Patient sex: F
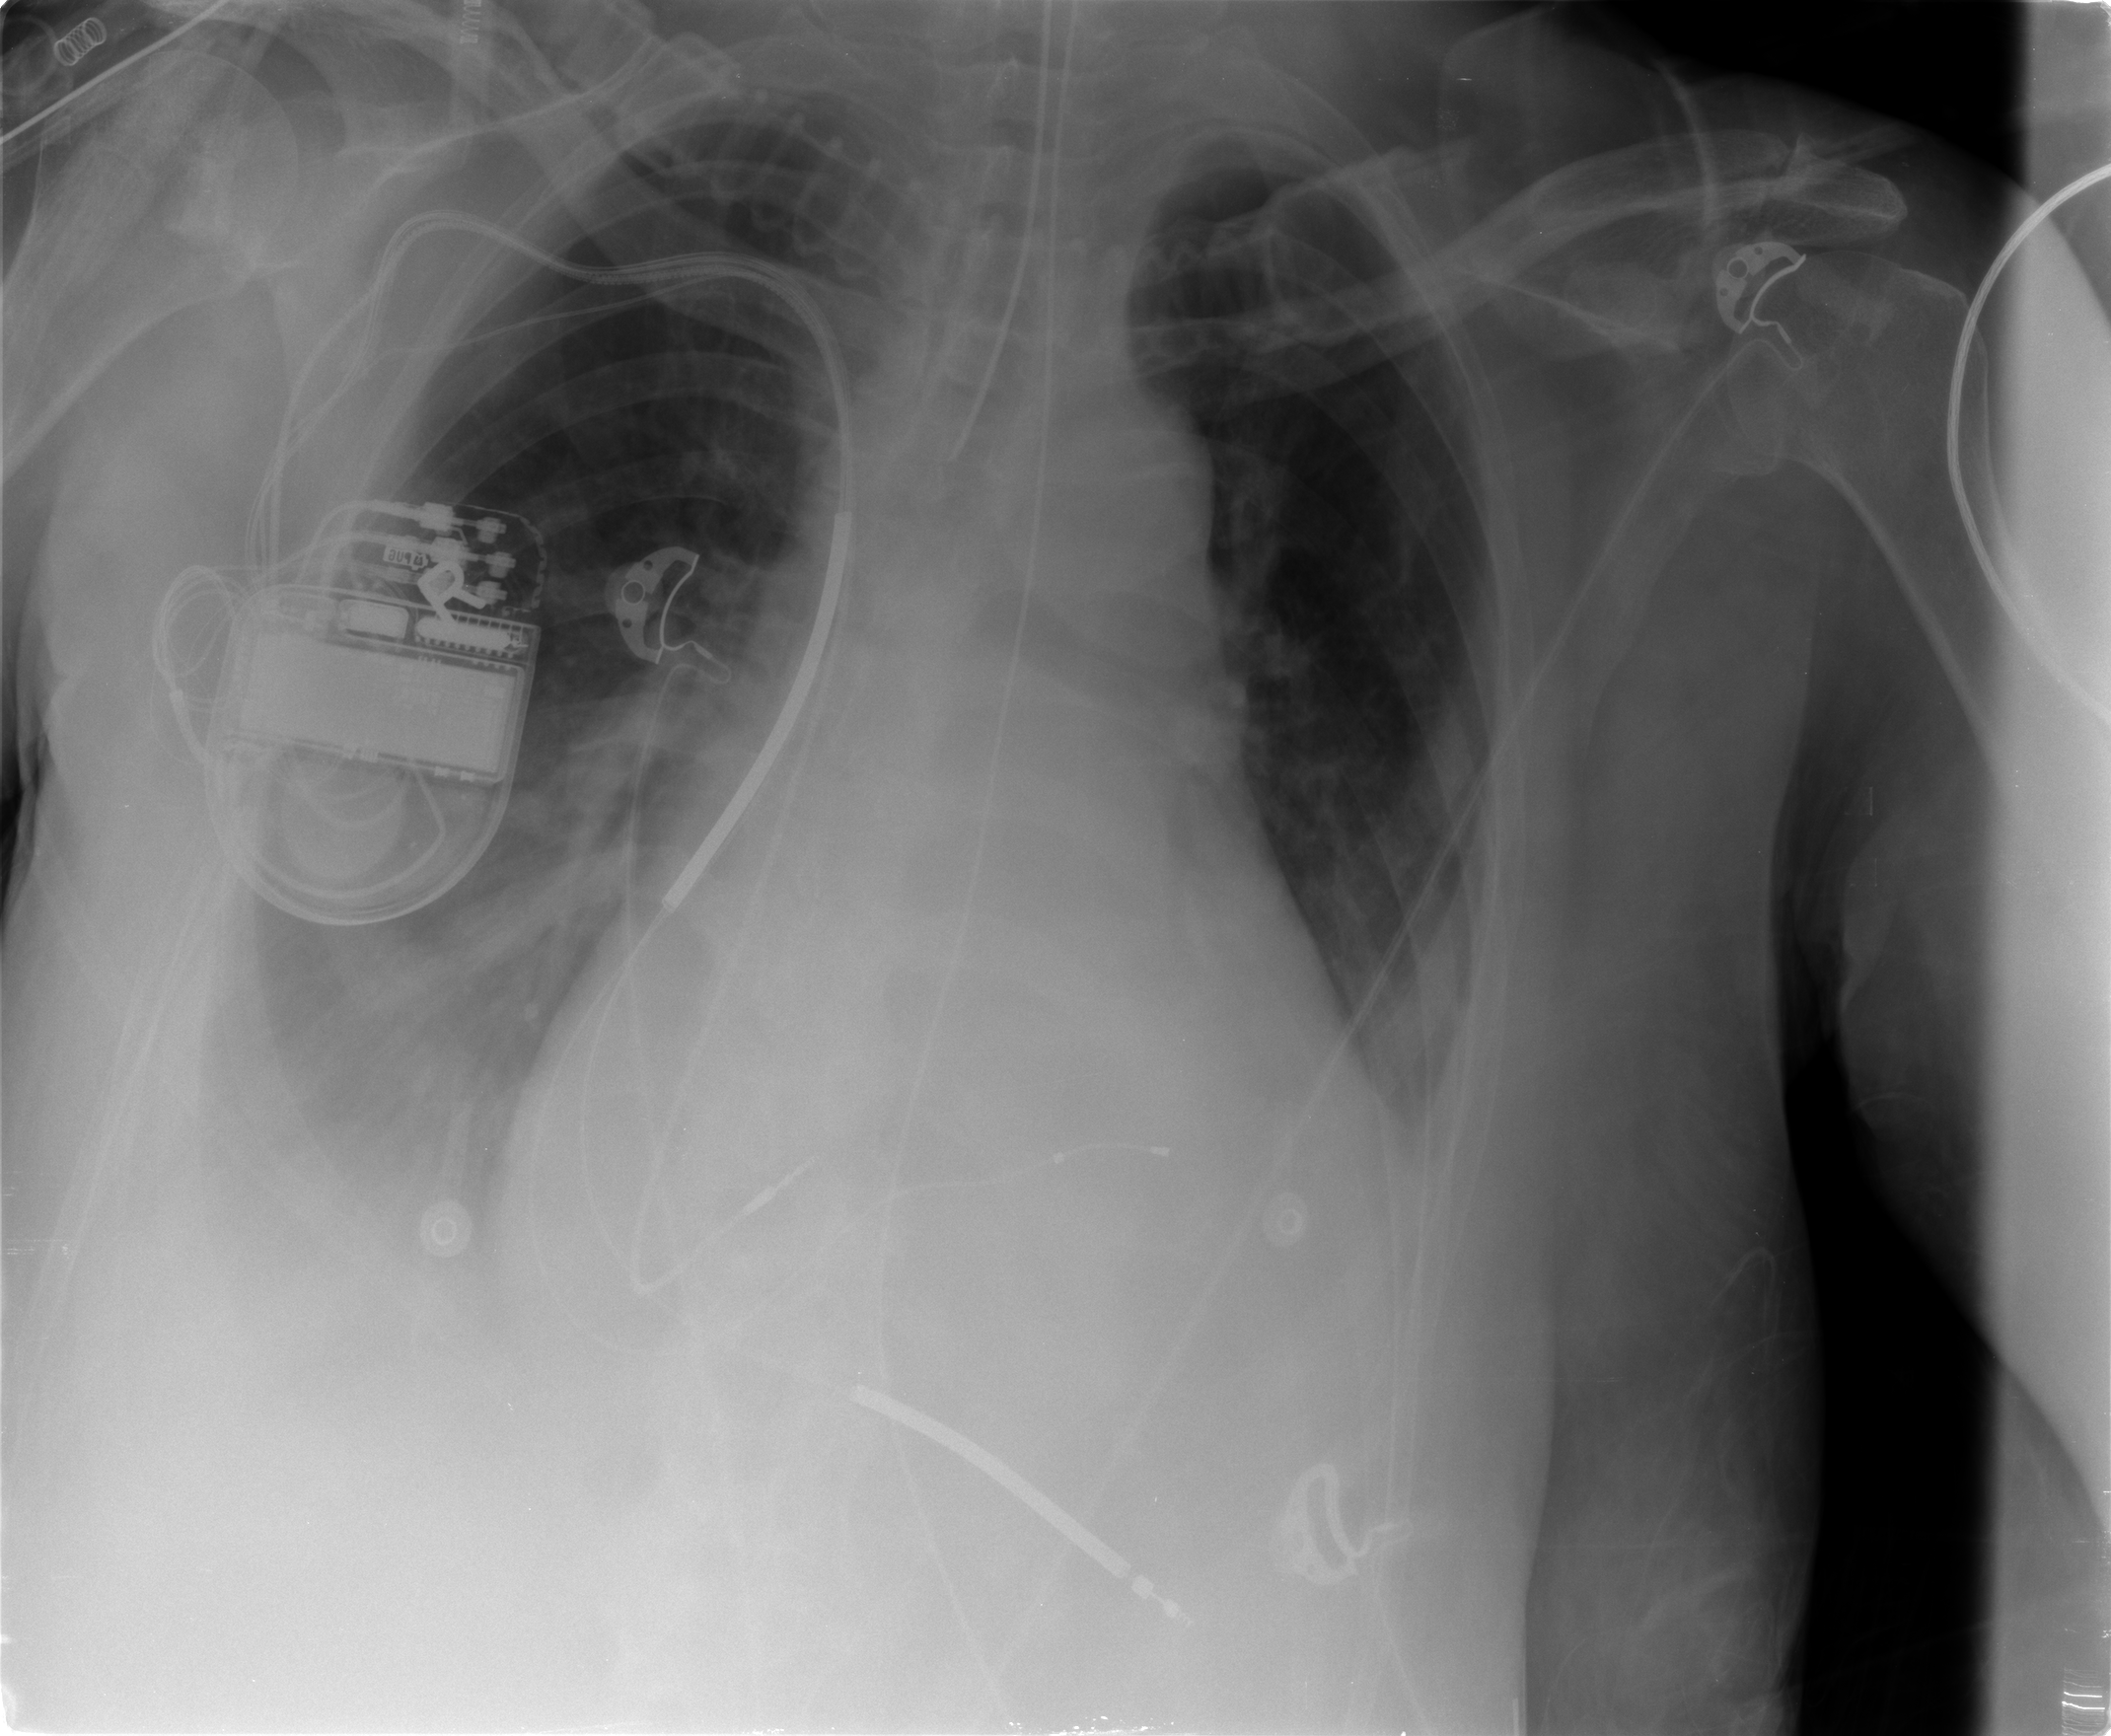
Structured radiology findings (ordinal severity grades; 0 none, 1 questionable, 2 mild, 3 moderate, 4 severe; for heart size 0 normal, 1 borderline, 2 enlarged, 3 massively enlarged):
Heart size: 2
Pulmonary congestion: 2
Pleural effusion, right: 2
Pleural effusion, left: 2
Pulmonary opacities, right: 1
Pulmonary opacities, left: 1
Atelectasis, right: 2
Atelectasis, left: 2